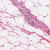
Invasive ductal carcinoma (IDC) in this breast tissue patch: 0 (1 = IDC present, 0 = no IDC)